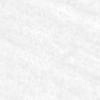
Label: change